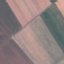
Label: AnnualCrop